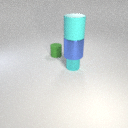
large cyan rubber cylinder above large blue metal cylinder